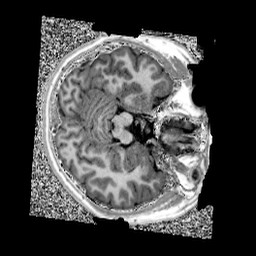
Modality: UNIT1
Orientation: axial
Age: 12
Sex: female
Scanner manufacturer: siemens
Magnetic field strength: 3 T
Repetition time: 4 s
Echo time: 0.00303 s